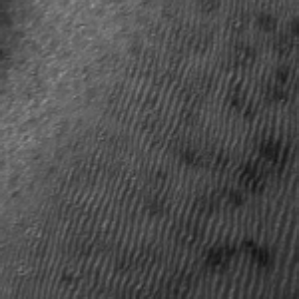
Label: frost